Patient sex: M
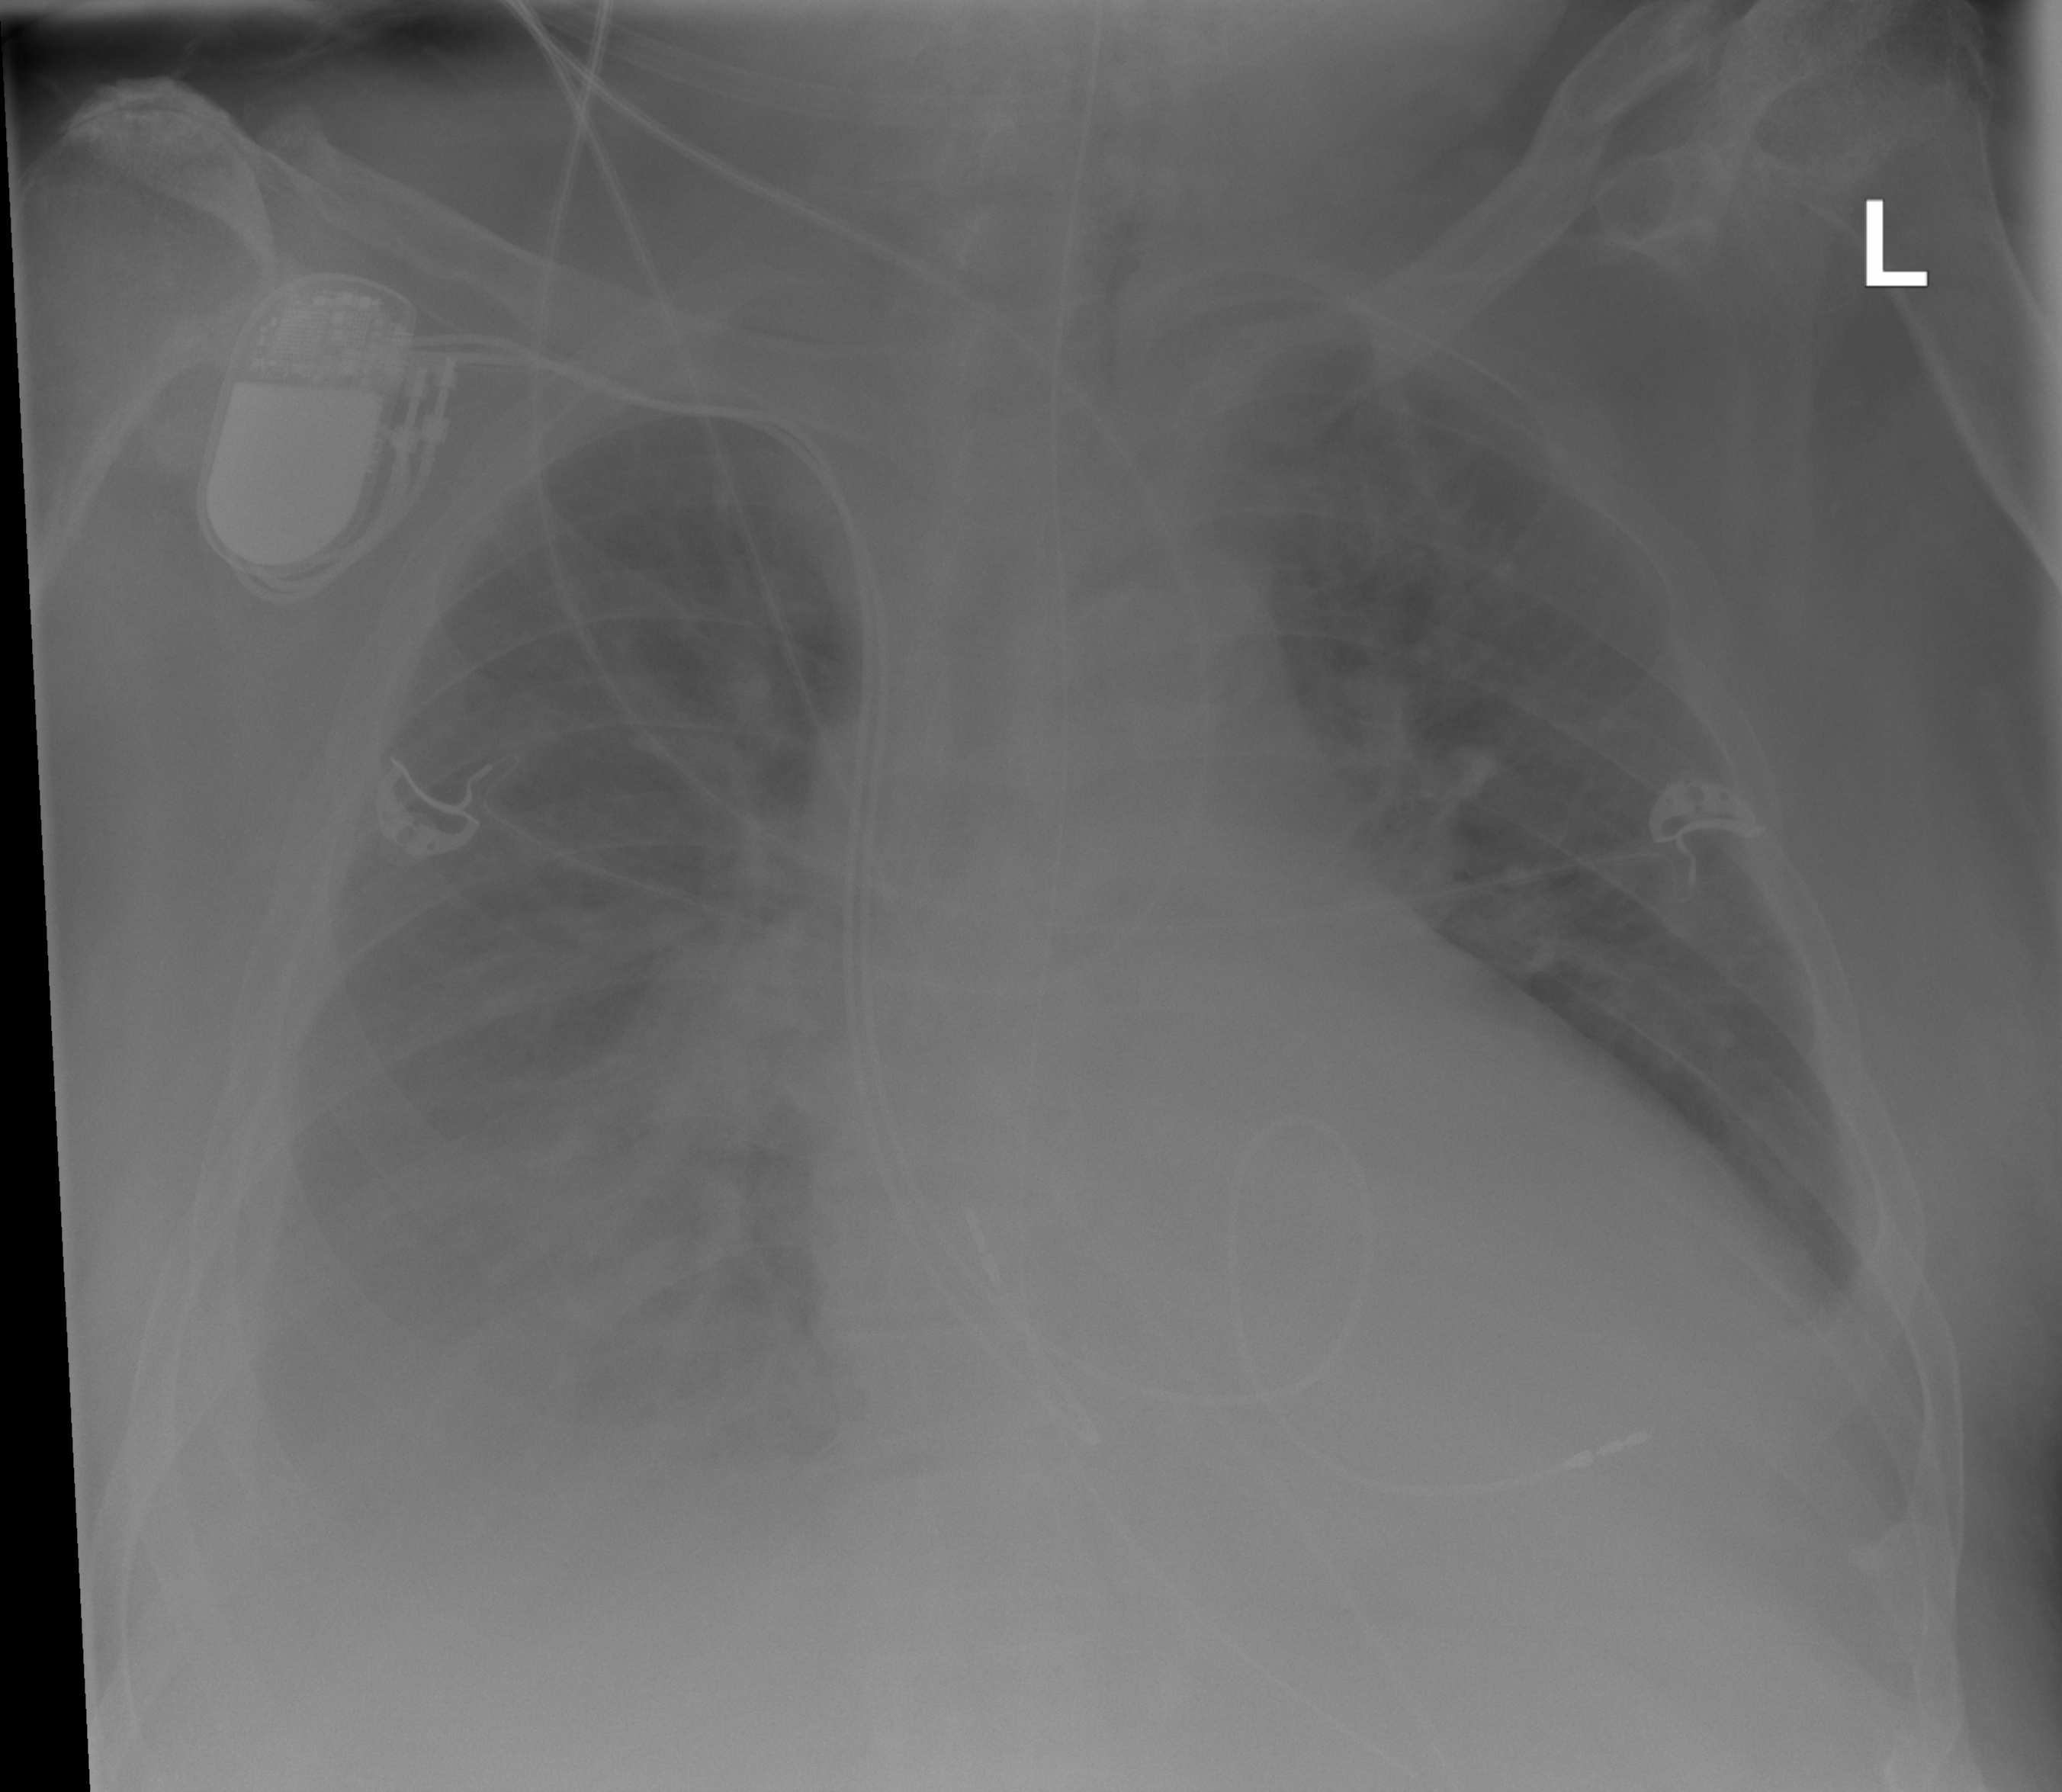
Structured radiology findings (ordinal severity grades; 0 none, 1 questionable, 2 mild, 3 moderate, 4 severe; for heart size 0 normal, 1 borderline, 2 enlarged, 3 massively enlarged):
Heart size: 2
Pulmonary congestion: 2
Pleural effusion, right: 3
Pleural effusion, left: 2
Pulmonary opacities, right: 1
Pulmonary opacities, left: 0
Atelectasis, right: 2
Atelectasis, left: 2